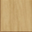
Piece: xx